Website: bh-photo
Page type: address-validator
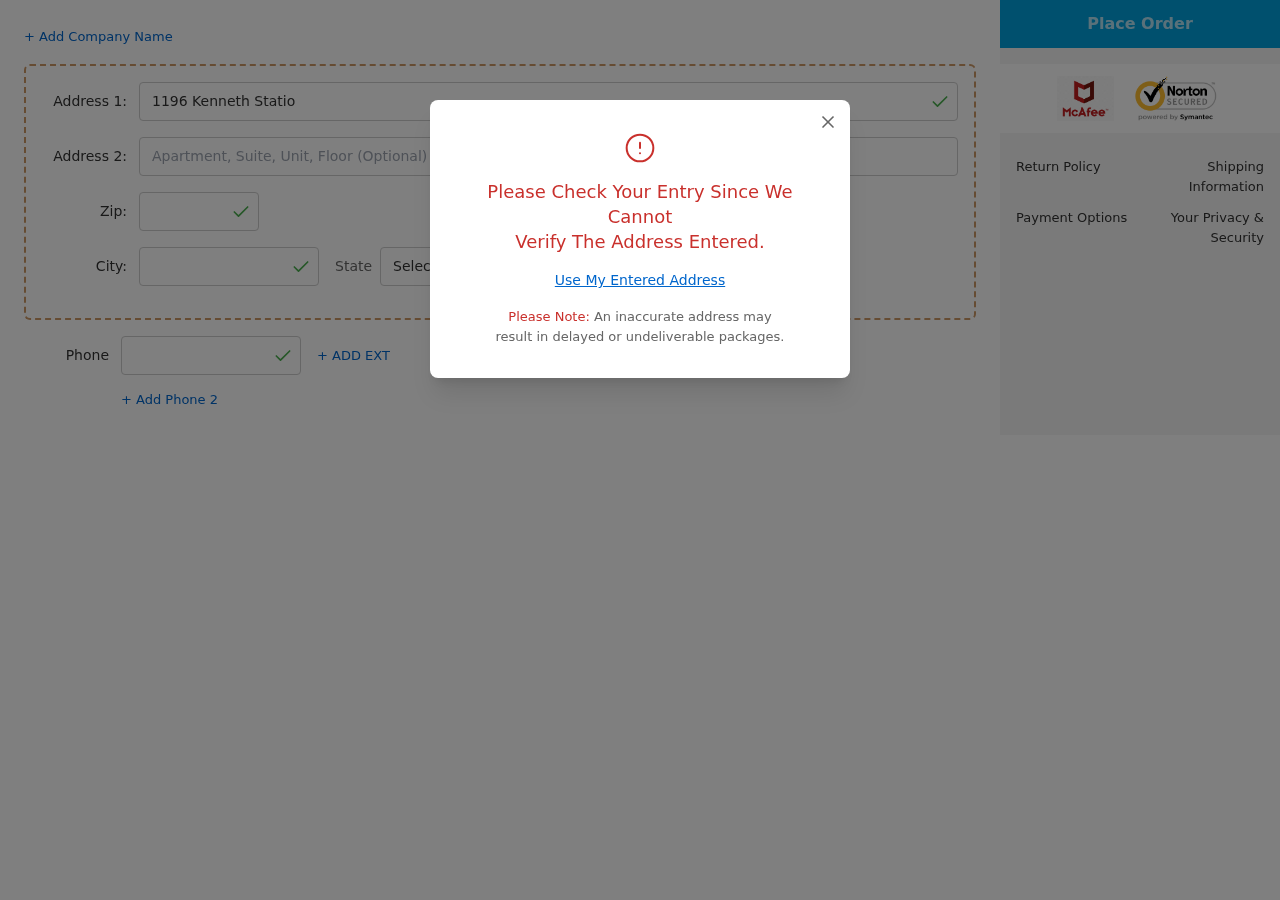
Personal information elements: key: PII_CITY
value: West Scottport
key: PII_PHONE
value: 3406112850
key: PII_POSTCODE
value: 30646
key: PII_STATE_ABBR
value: WV
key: PII_STREET
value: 1196 Kenneth Station Apt. 456